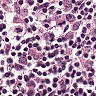
Metastatic tissue present: yes